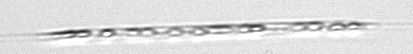
Label: Rhizosolenia